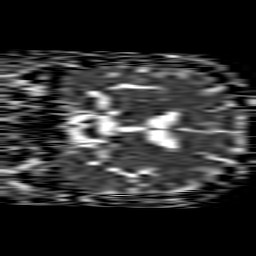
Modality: ADC
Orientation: coronal
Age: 55
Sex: male
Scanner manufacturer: philips
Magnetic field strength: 1.5 T
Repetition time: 4.268 s
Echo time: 0.1082 s